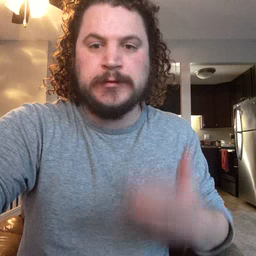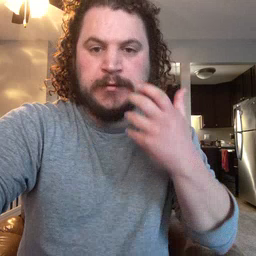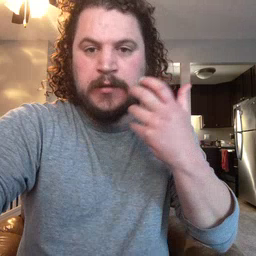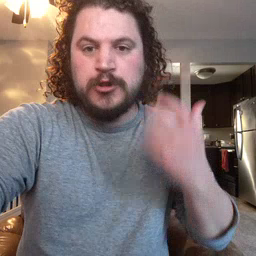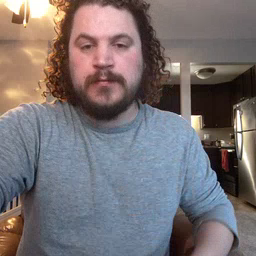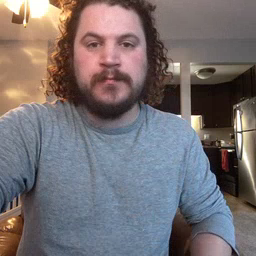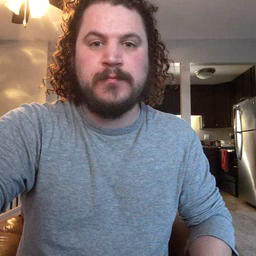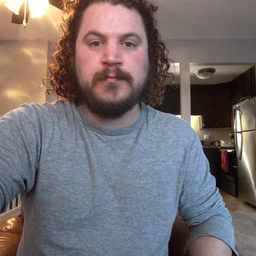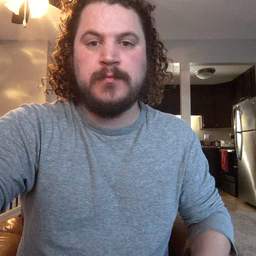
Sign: tiger